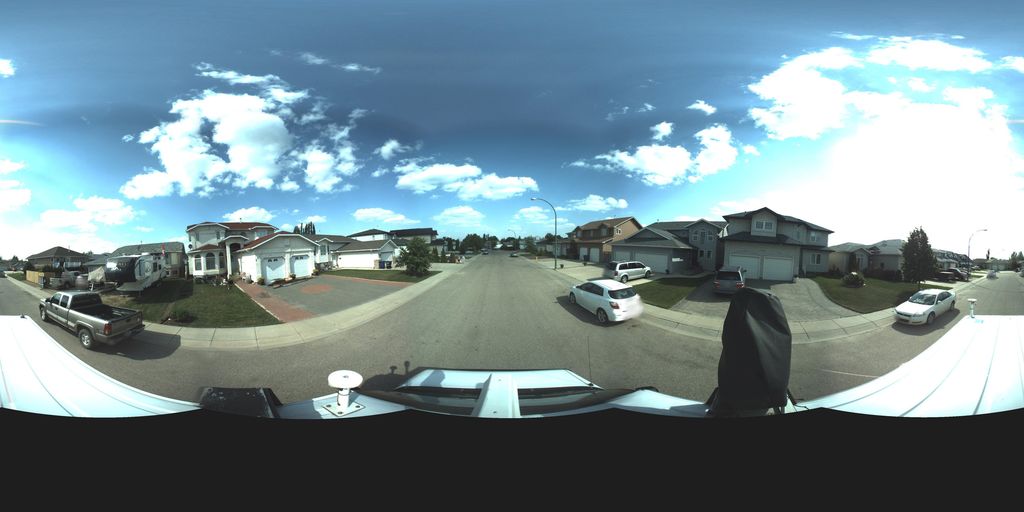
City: saskatoon